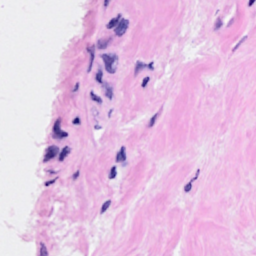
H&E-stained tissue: Breast